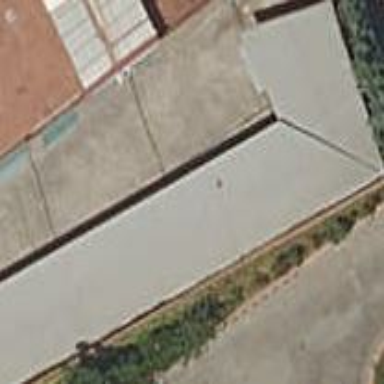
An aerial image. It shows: Carport building.